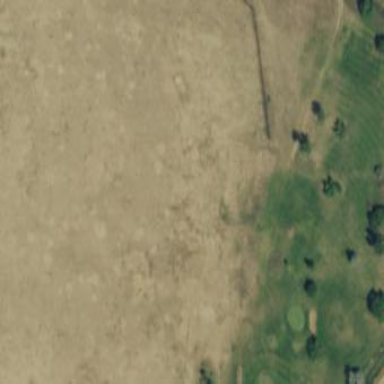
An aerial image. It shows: Grassy area designated as driving range for golf.